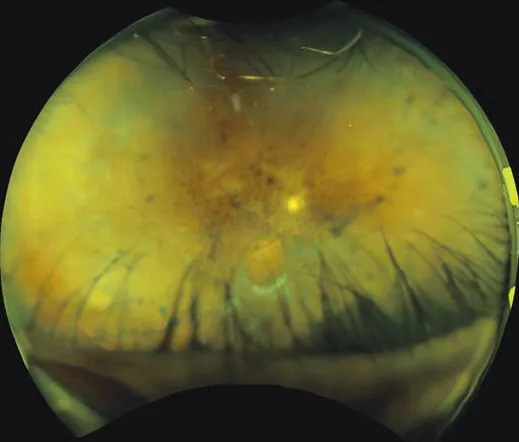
Fundus photographs obtained at presentation of a 69-year-old Japanese man with a history of stage 4 esophageal cancer. C; Magnified fundus photograph showed a macular hole in the left eye.
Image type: ophthalmic_imaging (fundus_photograph)